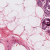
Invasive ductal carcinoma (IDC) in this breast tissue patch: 0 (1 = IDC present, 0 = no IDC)